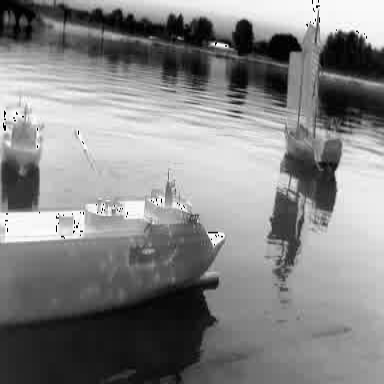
There are three objects shown in the infrared image, including a liner, a container_ship, and a sailboat.